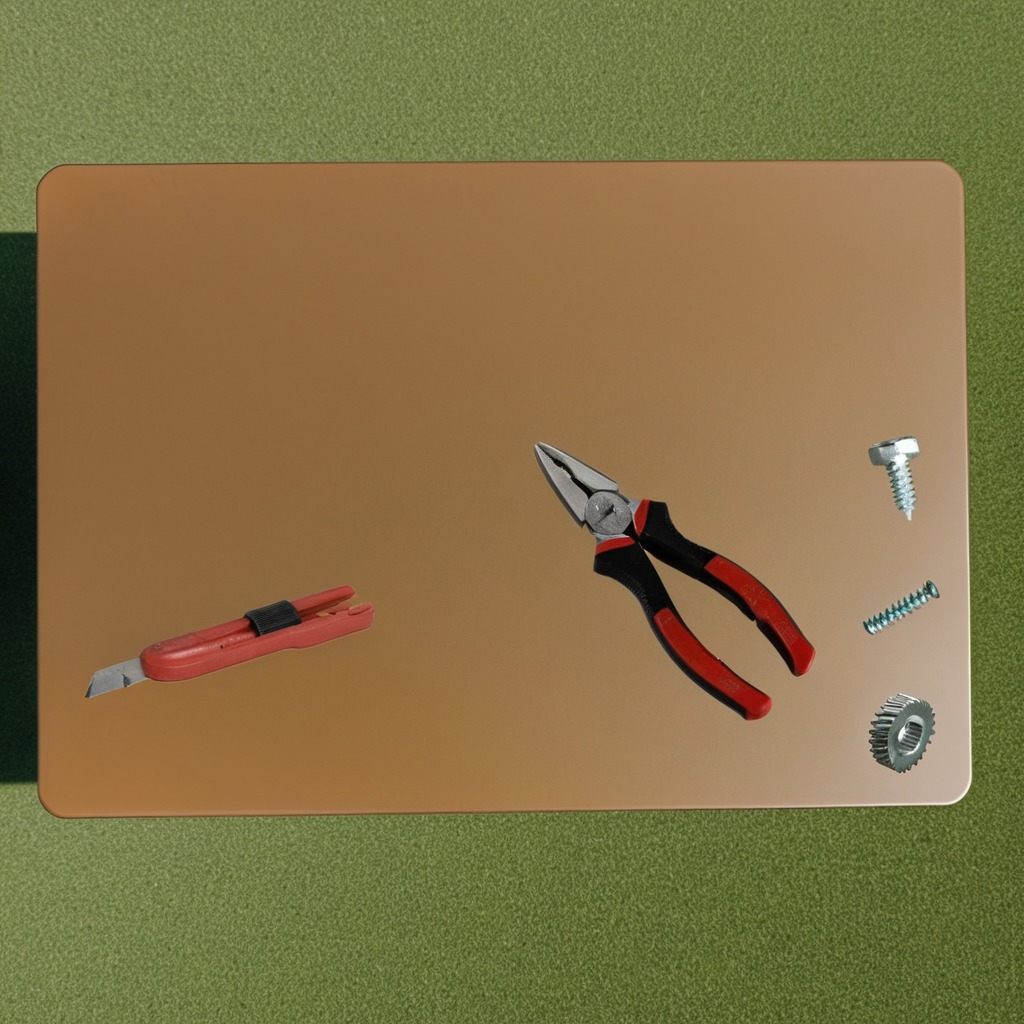
A gear with teeth, pliers, pliers, and a coiled metal spring are lying on the table.